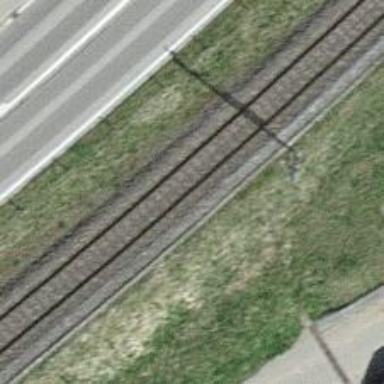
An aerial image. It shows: Single-track electrified railway with contact line.